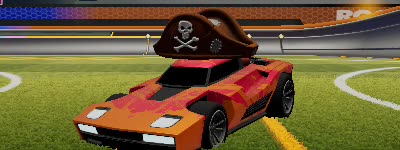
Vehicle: breakout